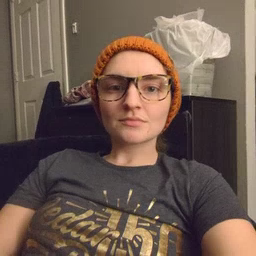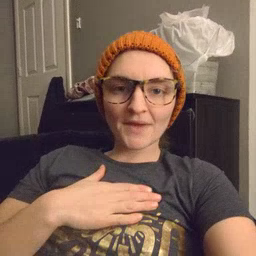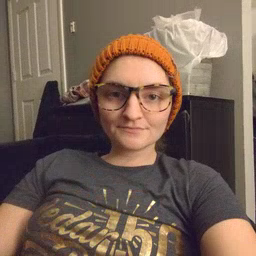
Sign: minemy